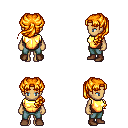
a pixel art fantasy rpg character, female body template, human, tanned skin, gold chest armor, teal pants, light blonde princess hairstyle, brown shoes, four views (front, back, left, right), 2x2 character sprite sheet, small pixel art, hard edges, no anti-aliasing